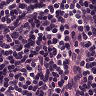
Metastatic tissue present: no